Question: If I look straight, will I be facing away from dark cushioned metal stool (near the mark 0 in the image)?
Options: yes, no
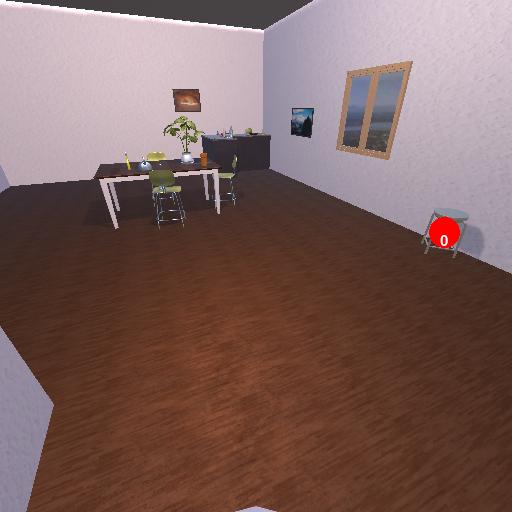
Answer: yes